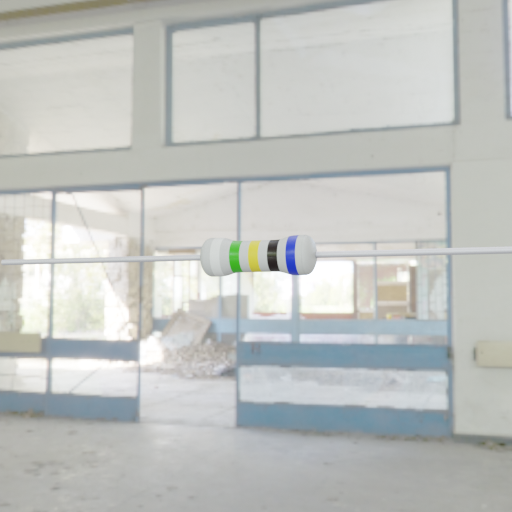
Resistor colour bands (in order): white, green, yellow, black, blue